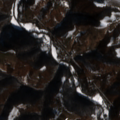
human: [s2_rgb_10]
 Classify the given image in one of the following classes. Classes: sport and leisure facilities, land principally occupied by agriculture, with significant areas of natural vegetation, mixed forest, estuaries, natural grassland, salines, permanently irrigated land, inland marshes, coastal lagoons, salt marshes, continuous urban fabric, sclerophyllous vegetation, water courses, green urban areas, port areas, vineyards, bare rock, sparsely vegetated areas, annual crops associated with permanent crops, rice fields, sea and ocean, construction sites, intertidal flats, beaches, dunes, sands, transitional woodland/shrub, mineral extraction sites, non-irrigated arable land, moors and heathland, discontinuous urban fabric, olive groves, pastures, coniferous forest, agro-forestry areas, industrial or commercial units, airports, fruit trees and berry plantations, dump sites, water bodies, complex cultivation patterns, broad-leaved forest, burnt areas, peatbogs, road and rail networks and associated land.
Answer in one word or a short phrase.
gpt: complex cultivation patterns, land principally occupied by agriculture, with significant areas of natural vegetation, broad-leaved forest